Question: I Have two components C1 and c2, I want C1 to be given just as much horizontal space as it needs and then C2 should grow and take up the remaining horizontal space, however c1 is being given too much space like so:

I want it so that there is no space between the green border edge of the buttons and the red border.
My code to lay out the components is as follows: (c1 being propositionalButtons) (c2 being scrollBox)
'''
this.setLayout(new MigLayout("insets 2, debug, fill"));
this.propositionalButtons = new PropositionalButtons(this.controller);
this.add(propositionalButtons, "top");
this.scrollBox = new JScrollPane();
this.scrollBox.setBorder(BorderFactory.createLineBorder(Color.green));
this.add(scrollBox, "grow");
this.setBackground(Color.BLUE);
'''
Any help would be greatly appreciated! Thanks.
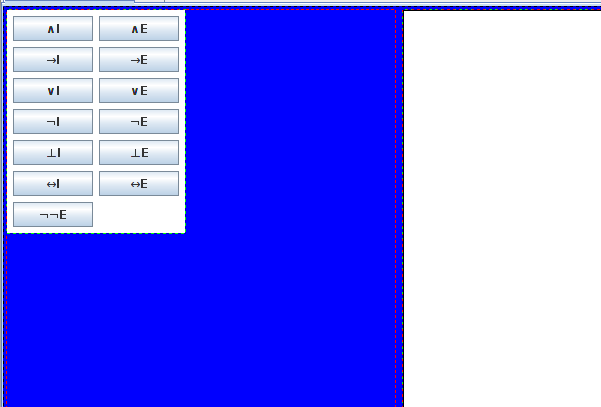
Answer: I don't have a compiler handy, but try:
'''
new MigLayout("insets 2, debug, fill", "[][grow]")
'''
This will allow your second column to grow. Currently none of your columns are set to grow, and so the space is distributed among all of them. MiG Layout is not smart enough to cascade the component constraints to the row/column level.